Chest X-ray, PA view. Patient: 58 years old, sex F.
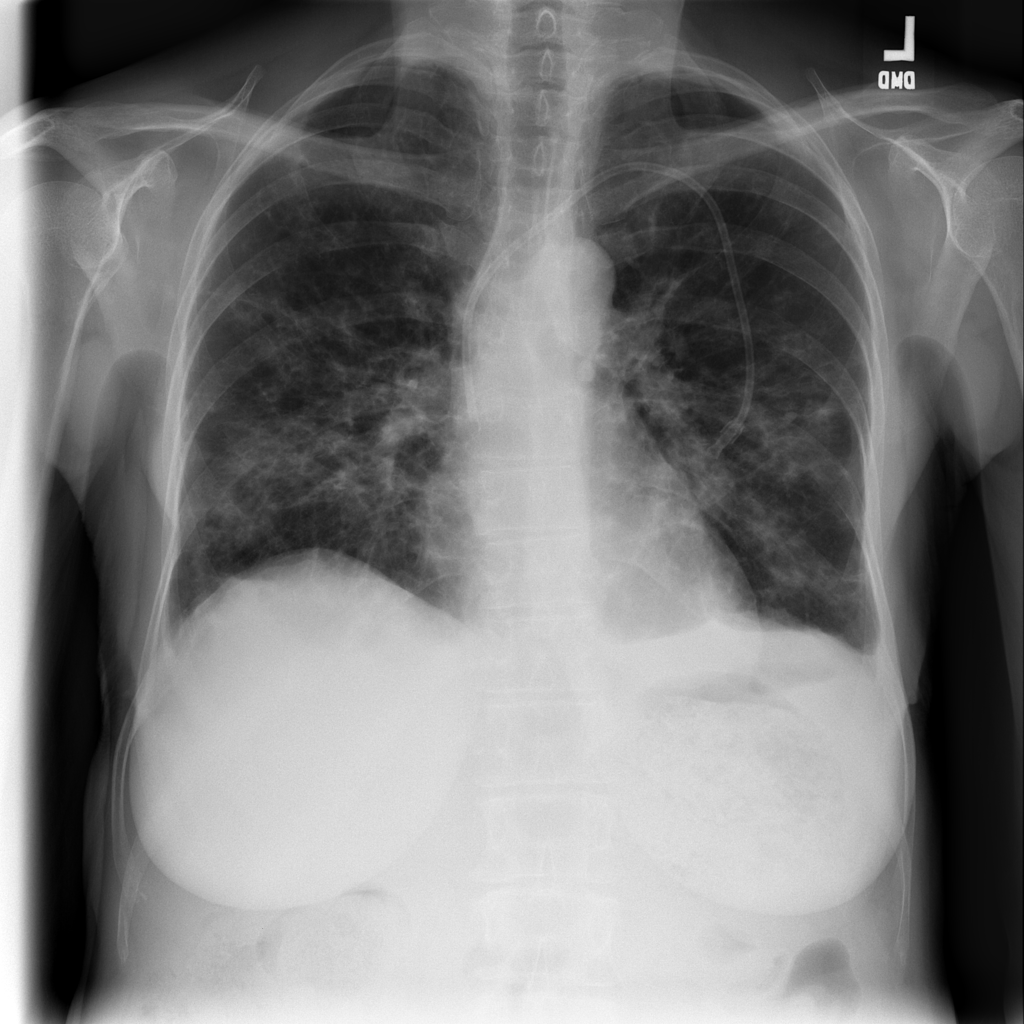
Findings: Effusion, Infiltration, Mass, Nodule, Pneumonia